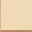
Piece: xx